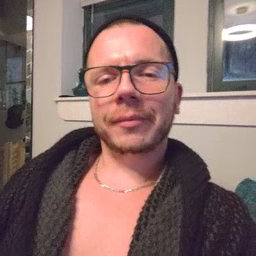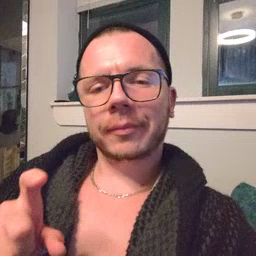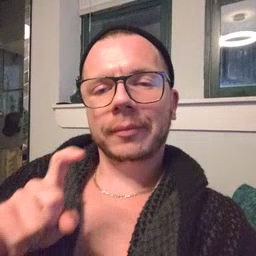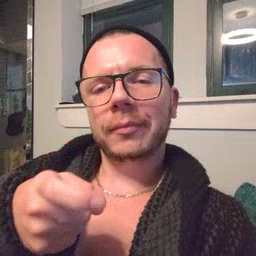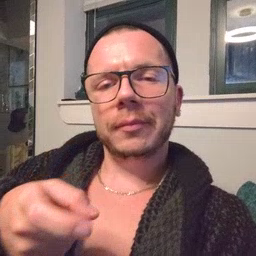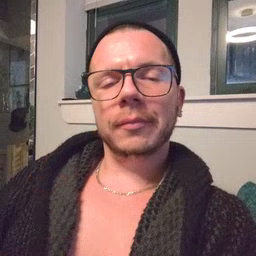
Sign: give